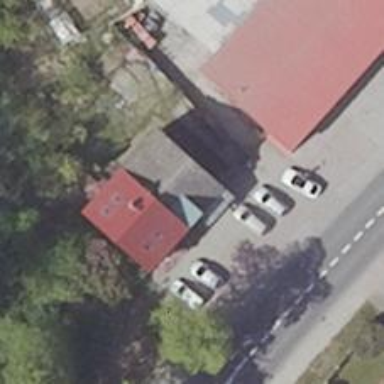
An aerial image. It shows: Convenience shop.